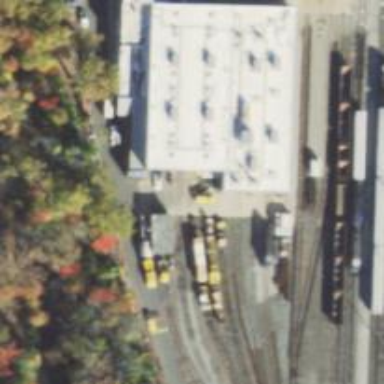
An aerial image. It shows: View of railway yard.